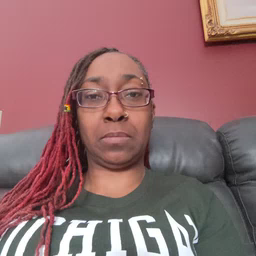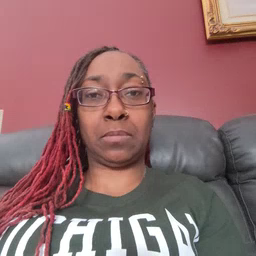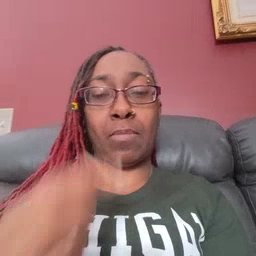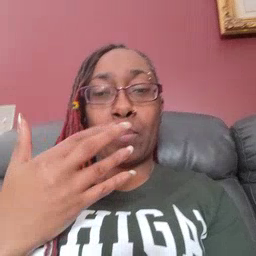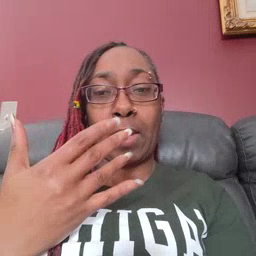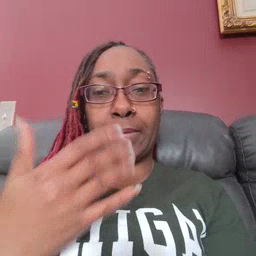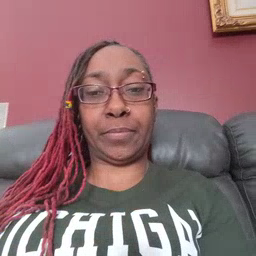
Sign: wait